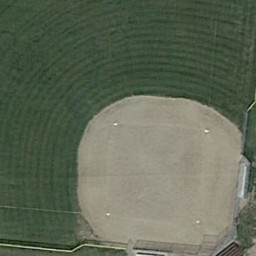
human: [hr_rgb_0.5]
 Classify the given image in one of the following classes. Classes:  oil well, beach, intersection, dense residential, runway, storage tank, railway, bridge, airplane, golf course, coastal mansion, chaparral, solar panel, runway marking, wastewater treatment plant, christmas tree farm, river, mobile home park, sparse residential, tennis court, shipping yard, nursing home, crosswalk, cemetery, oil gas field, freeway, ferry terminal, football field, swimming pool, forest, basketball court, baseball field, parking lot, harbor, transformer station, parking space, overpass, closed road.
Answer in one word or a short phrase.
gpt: baseball field